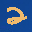
Label: 2